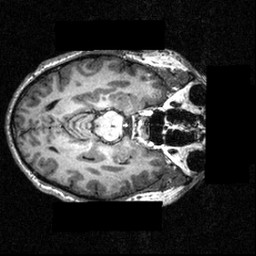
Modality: T1w
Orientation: axial
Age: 27
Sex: male
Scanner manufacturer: siemens
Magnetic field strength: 3.951 T
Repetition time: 1.5 s
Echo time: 0.00335 s